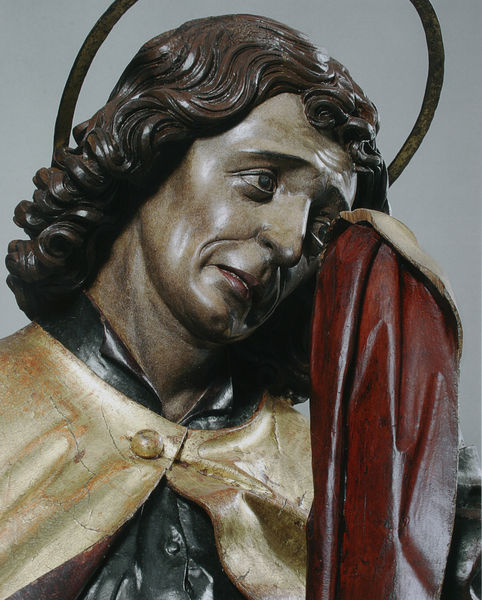
Titel: Hl. Johannes von der Kreuzigungsgruppe (Detail)
Künstler: Sisto Frei
Standort: Trient
Institution: Kathedrale San Vigilio
Schlagwörter: blau, dunkel, gott, hand, kopf, mann, schatten, umhang, weiß, gelb, grün, ausschnitt, braun, frisur, haar, hell, holz, mund, nase, schwarz, stirn, blick, rot, tuch, hemd, jung, augen, barock, falten, gesicht, johannes, kleidung, kragen, silber, trauer, kirche, auge, figur, gewand, gold, haare, mantel, gotik, knopf, lippen, locken, traurig, engel, skulptur, statue, farbe, detail, bouton, brun, büste, face, homme, jaune, manteau, nez, vert, yeux, plastik, poliert, vagina, bemalt, foto, fotografie, photographie, religion, weinen, blanc, noir, altar, kathedrale, schnitzerei, photo, heiligenschein, nimbus, gotisch, christus, jesus, mittelalter, rouge, heiliger, drapé, heilige, senken, gefasst, holt, jünger, heilig, cape, christ, fotographie, holzfigur, bois, cheveux, peinture, fassung, tränen, geschnitzt, gewellt, schnitzwerk, toge, bleu, boucles, chemise, tristesse, holzskulptur, couleur, marc, église, skultur, martin, couleurs, apostel, ange, sculpture, passion, jeune, triste, visage, schnizerei, coloré, drap, riemenschneider, schnitzfigur, träne, leidend, sankt martin, keidung, croix, fail, langes haar, saint, coiffure, apostell, tissu, oberammergau, saint jean, umhan, joseph, crucifixion, tissus, expression, regard, polychromie, apotre, pleur, pleurs, jean, min, mkund, sculptur, mnd, aureole, cheveaux, nimbe, or, bouclé, peinte, malaise, drappé, nimbre, larmes, larme, pamoison, cerne, kirchengut, matryr, plainte, pleurer, polychrome, scultpure, calvaire, long cheuveux, mouchoir, coifure, malheureux, photographie\, luc